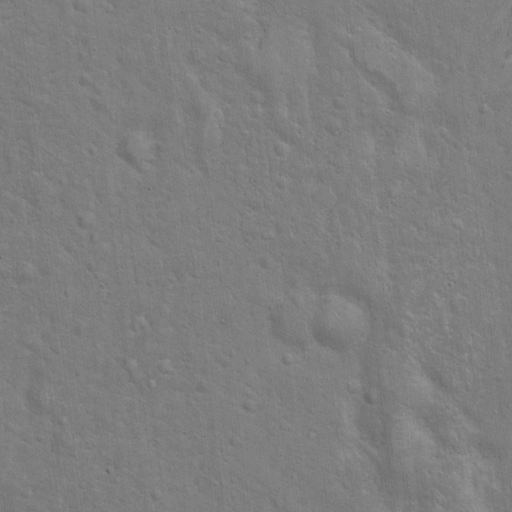
Classes present: Background